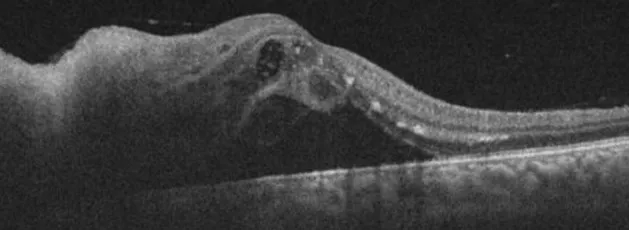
A serous macular detachment.
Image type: ophthalmic_imaging (oct)